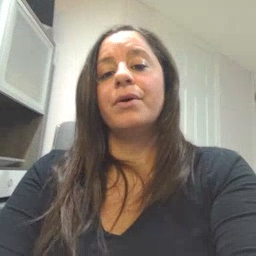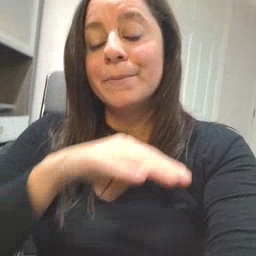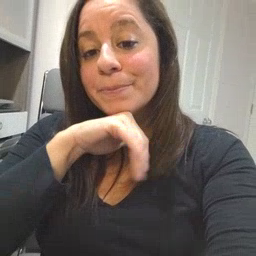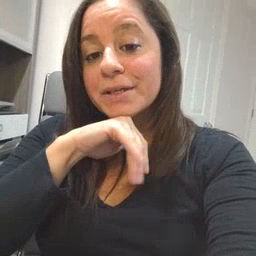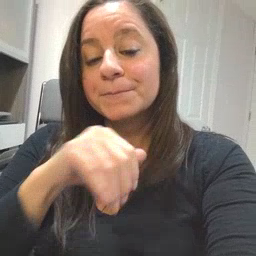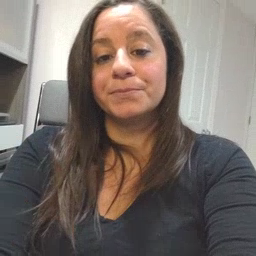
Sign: pig